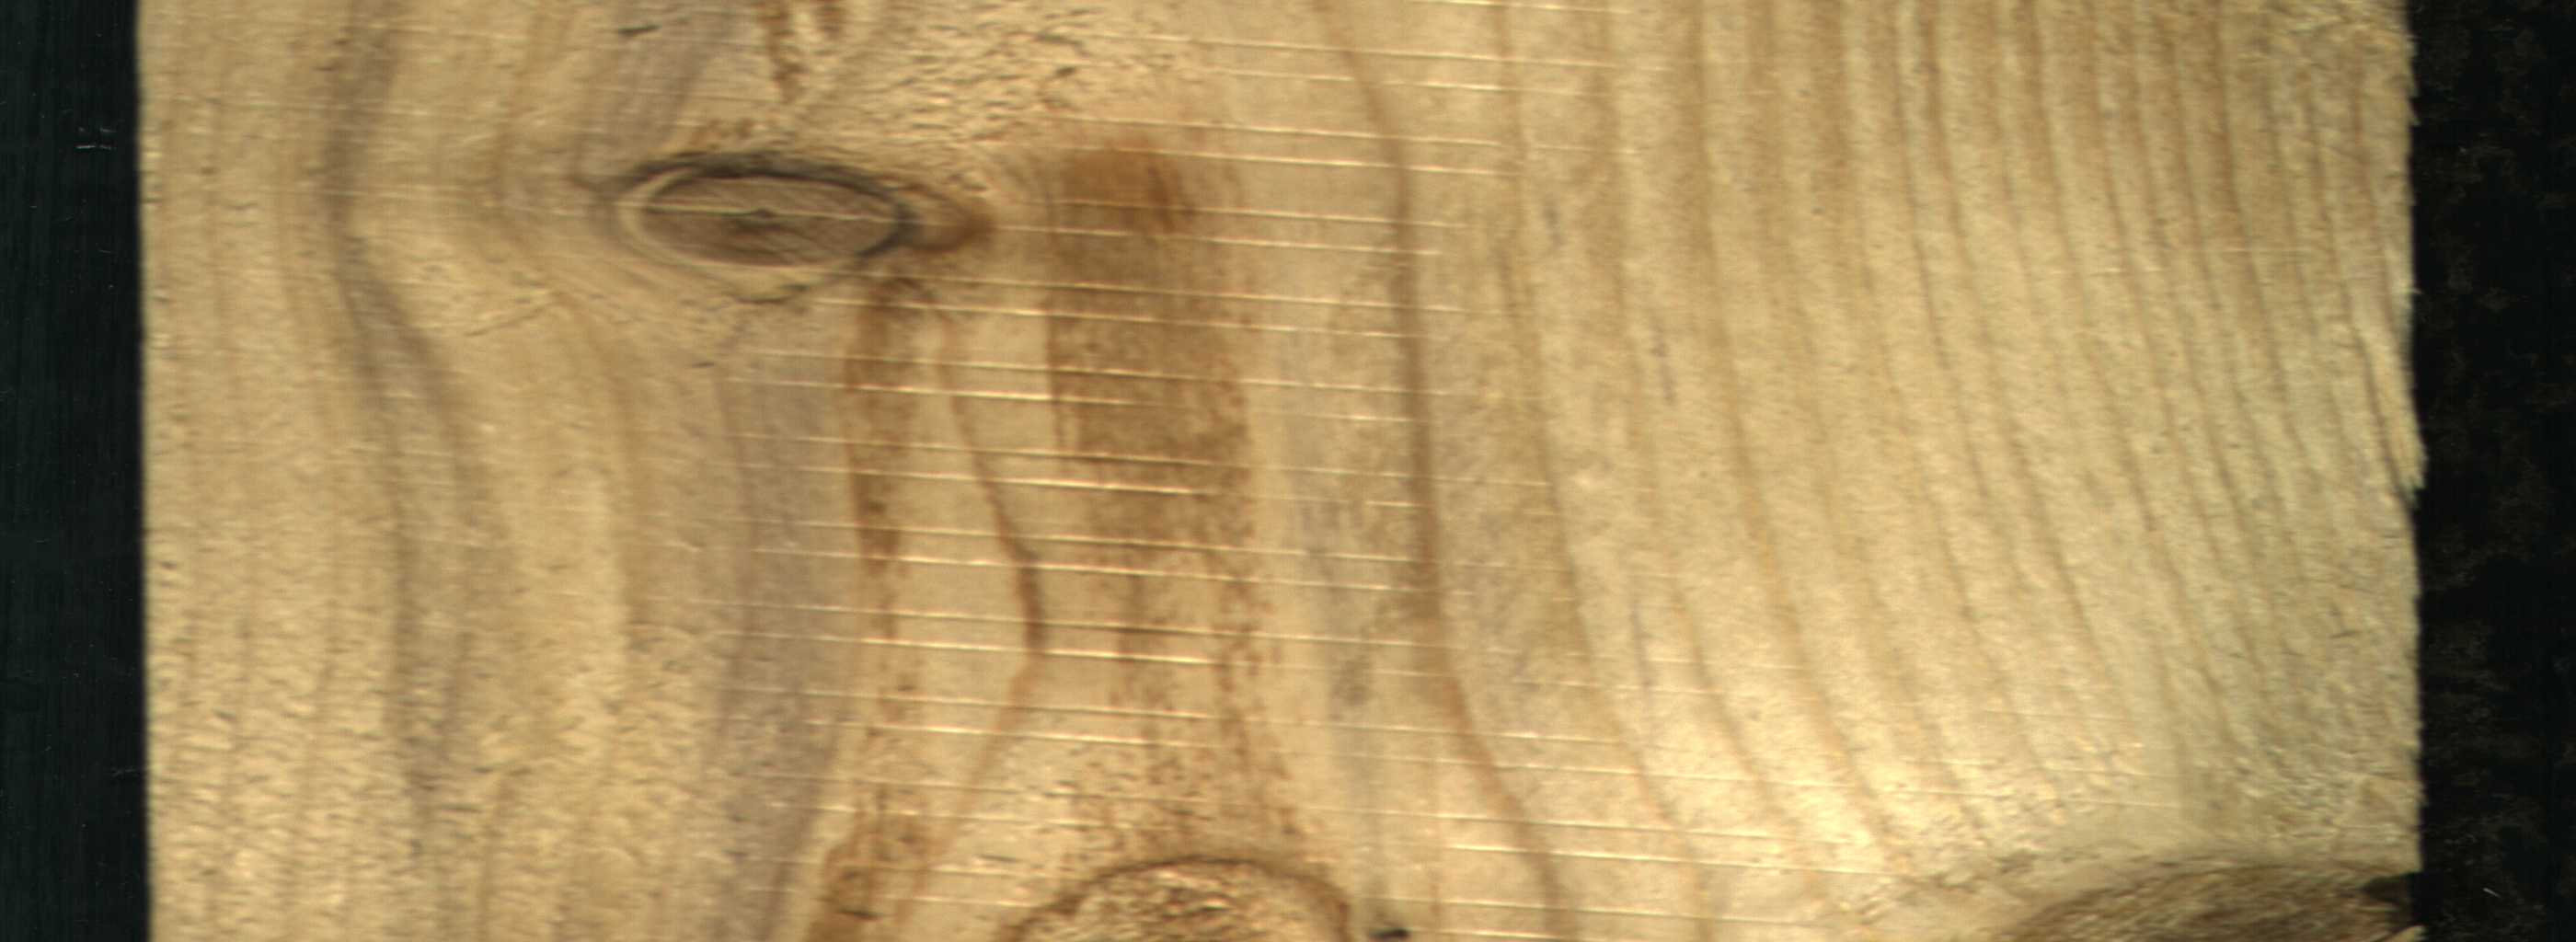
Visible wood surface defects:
Dead_Knot
Live_Knot
Live_Knot